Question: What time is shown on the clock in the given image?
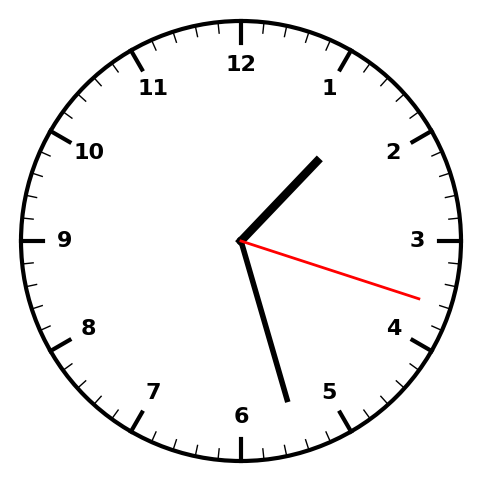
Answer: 01:27:18